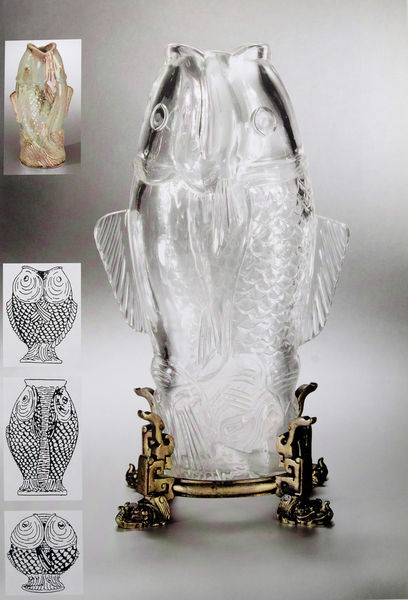
Titel: Vase in zweifacher Karpfenform
Künstler: Eugène Rousseau
Institution: Sammlung Gerda Koepff
Schlagwörter: dunkel, fuß, schatten, wasser, weiß, gelb, grün, ocker, blumen, braun, glas, grau, hell, licht, mund, schwarz, zeichnung, rot, muster, gläser, augen, sockel, auge, gold, rosa, rund, schuppen, krug, skulptur, vase, relief, japan, klar, bilder, modell, zwei, klein, füsse, glanz, japonismus, vasen, gestell, bronze, foto, fotografie, becher, schimmer, halterung, gefäß, messing, offen, mäuler, entwurf, photo, studien, karaffe, fisch, karpfen, öffnung, kristall, farbfoto, maul, durchsichtig, ständer, golden, entwürfe, porzelan, vorlagen, skizzen, fotographie, kristallglas, objekt, standfuß, behälter, geschliffen, abbildung, fische, gläsern, flossen, flosse, schuppe, doppel, varianten, ansichten, mehrere, schliff, brilliant, eulen, gurglefish, meall, variante, versionen, waserkrug